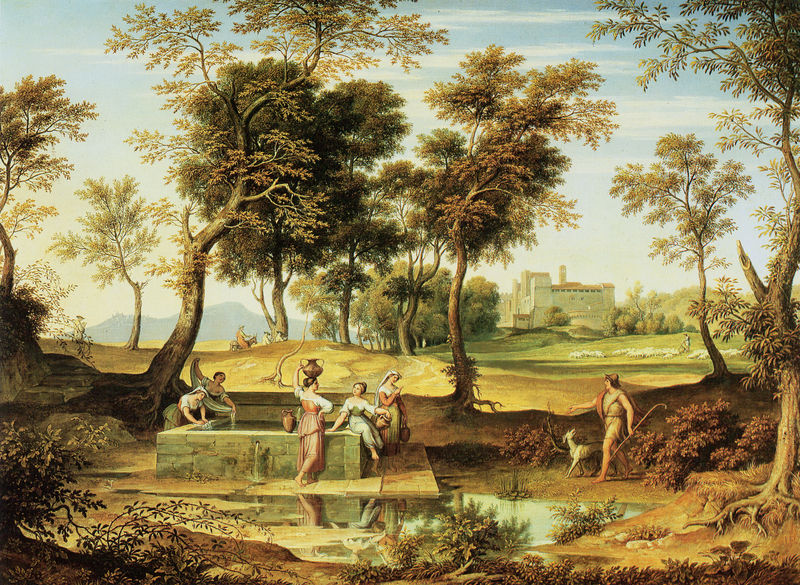
Titel: Grottaferrata mit Brunnenszene
Künstler: Joseph Anton Koch
Standort: Kiel
Institution: Stiftung Pommern
Schlagwörter: baum, berg, blau, blätter, felsen, gemälde, himmel, kopf, mann, schatten, wasser, wolken, bäume, frauen, gelb, grün, landschaft, menschen, mädchen, see, sitzen, stadt, teich, wäsche, äste, braun, frau, hut, kleid, kleider, licht, männer, weiss, dach, gebäude, gras, haus, hund, park, rot, schloss, tier, tiere, tuch, wiese, wolke, malerei, trinken, bluse, leinen, mensch, stein, steine, tragen, fünf, öl, ast, baumstamm, hügel, natur, spiegelung, strauch, weide, busch, büsche, sonne, sträucher, wasserspiegelung, wiesen, sitzend, stehend, stoff, tücher, klassizismus, blatt, pflanze, pflanzen, rosa, wald, arbeit, brunnen, esel, genre, pferd, reiter, stock, turm, amphore, garten, kanne, krug, vase, reiten, topf, pfütze, sommer, ruhe, italien, naturalismus, süden, stab, warm, berge, fels, gebirge, mauer, luftperspektive, grasen, herde, landschaftsmalerei, vegetation, idylle, romantik, treppe, handarbeit, stufen, still, frühling, bad, waschen, barfuss, lamm, schaf, knabe, burg, weiden, rechteck, palast, wurzel, idyll, festung, lichtung, becken, sonnig, rom, ranke, tracht, wurzeln, krüge, jäger, lache, lanschaft, rinde, arkadien, hirtenstab, gefäße, schafe, hirte, hirten, schäfer, schäferin, ziege, kannen, viereck, brunne, wasserstelle, wasserkrug, wasserträgerin, hagar, schöpfen, wasser holen, quelle, schafherde, brug, wäscherinnen, lieblich, wäscherin, schäferhund, krummstab, balancieren, bkätter, waschfrauen, stehehn, cisterne, gemauerter, wassertäger, baum#, brunenn, quele